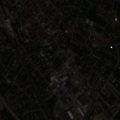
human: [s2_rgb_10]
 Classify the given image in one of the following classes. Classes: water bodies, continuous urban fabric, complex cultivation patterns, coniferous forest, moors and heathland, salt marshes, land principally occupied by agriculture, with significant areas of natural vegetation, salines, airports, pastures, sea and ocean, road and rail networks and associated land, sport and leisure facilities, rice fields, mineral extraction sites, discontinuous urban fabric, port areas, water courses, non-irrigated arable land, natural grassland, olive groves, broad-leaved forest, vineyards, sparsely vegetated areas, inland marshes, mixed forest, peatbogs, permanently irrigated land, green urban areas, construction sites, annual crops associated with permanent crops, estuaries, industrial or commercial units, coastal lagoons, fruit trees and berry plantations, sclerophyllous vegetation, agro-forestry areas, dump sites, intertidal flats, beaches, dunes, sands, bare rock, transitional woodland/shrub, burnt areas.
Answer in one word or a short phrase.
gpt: continuous urban fabric, discontinuous urban fabric, industrial or commercial units, road and rail networks and associated land, non-irrigated arable land